Field crop: tomato
Growth stage: 1
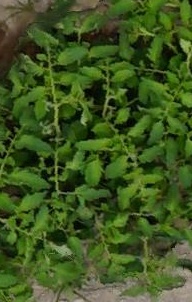
Species: tomato